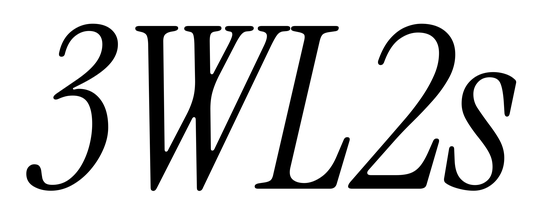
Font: InstrumentSerif-Italic